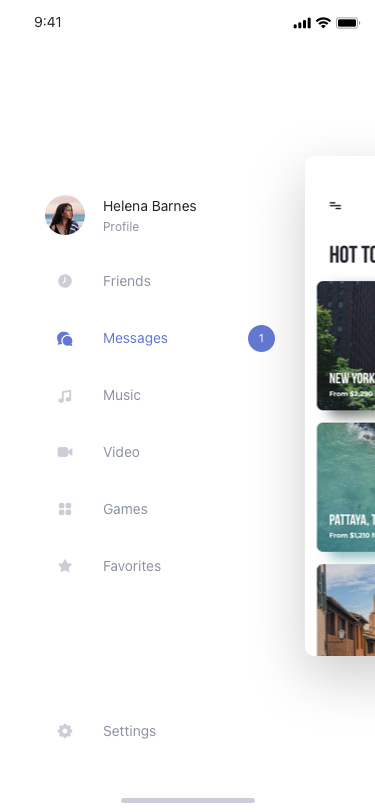
Text in this UI design:
Settings
Games
Video
Music
Messages
Friends
Favorites
Helena Barnes
Profile